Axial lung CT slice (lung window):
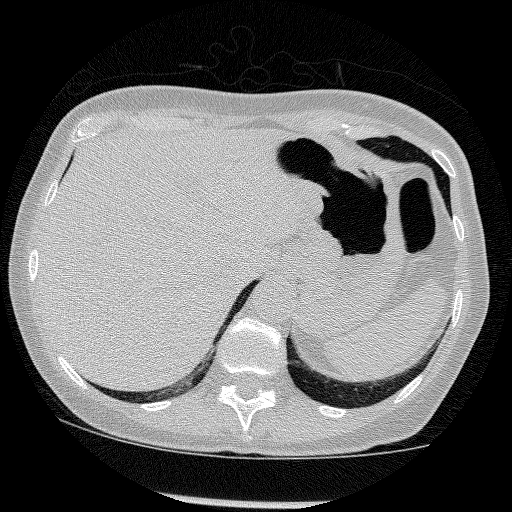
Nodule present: no